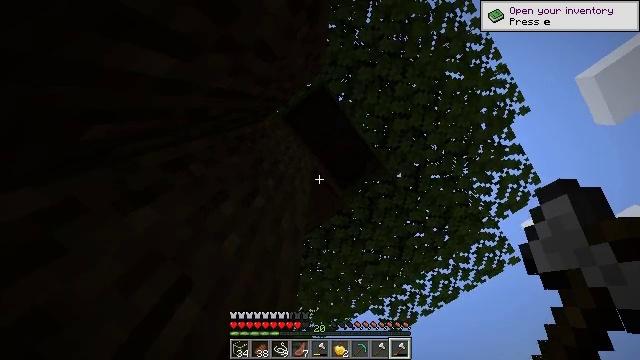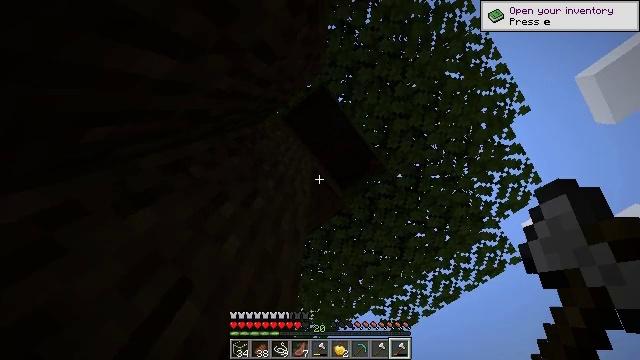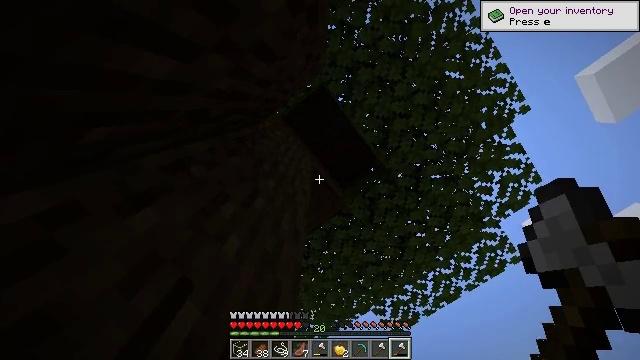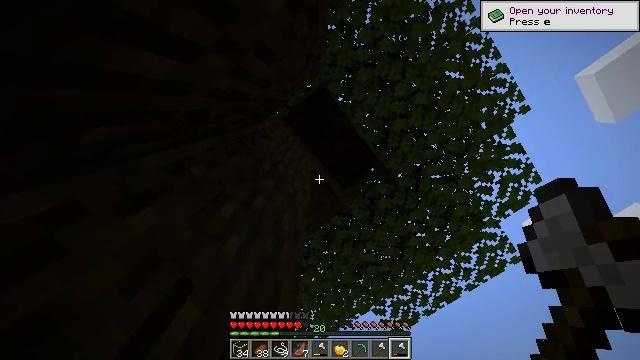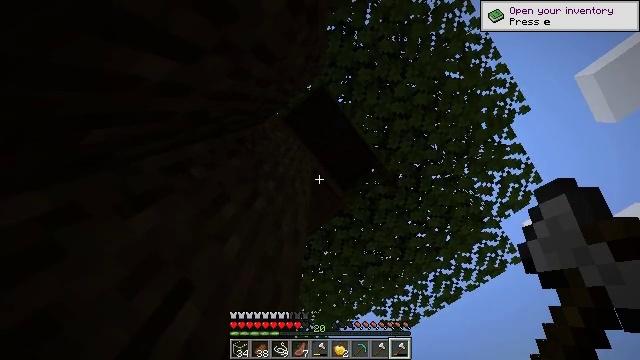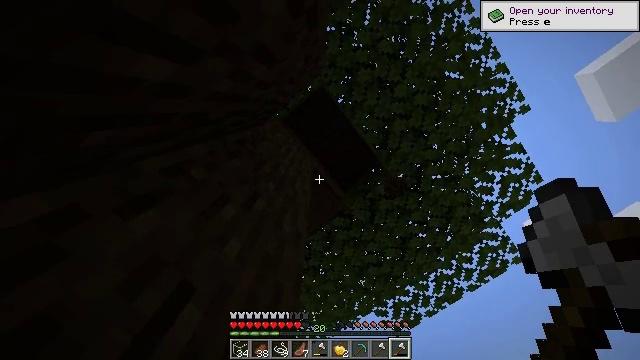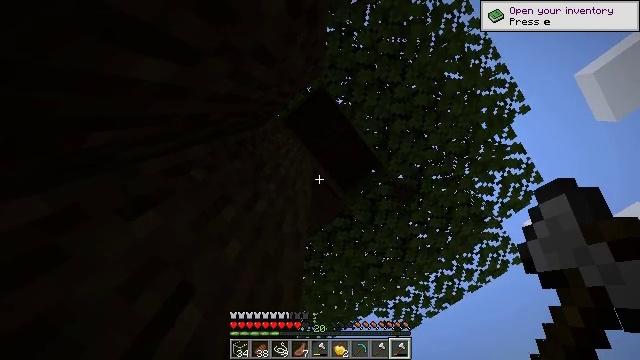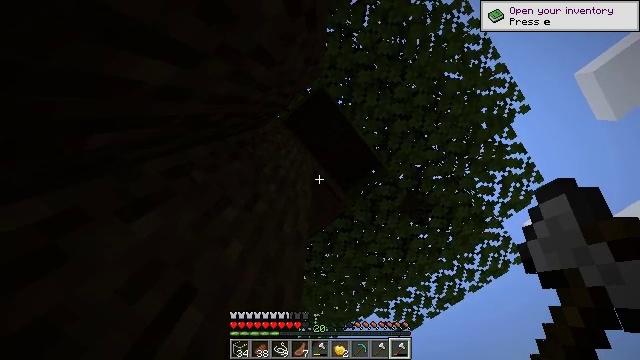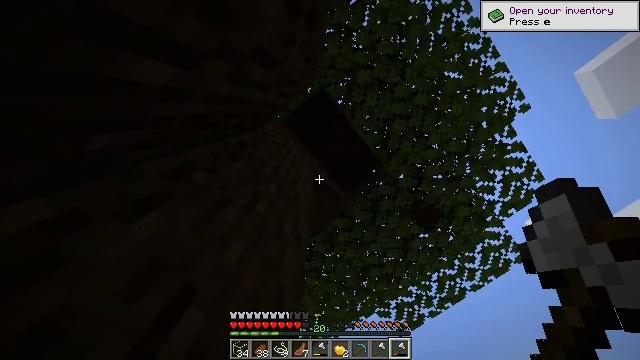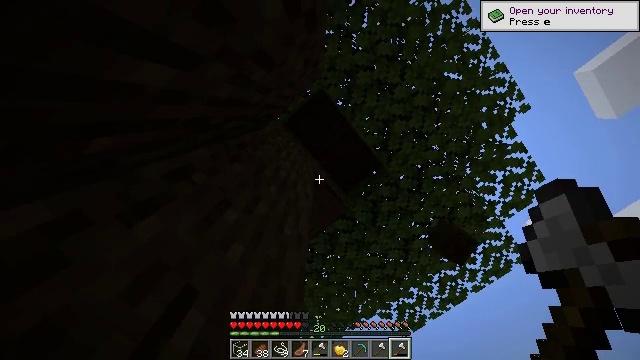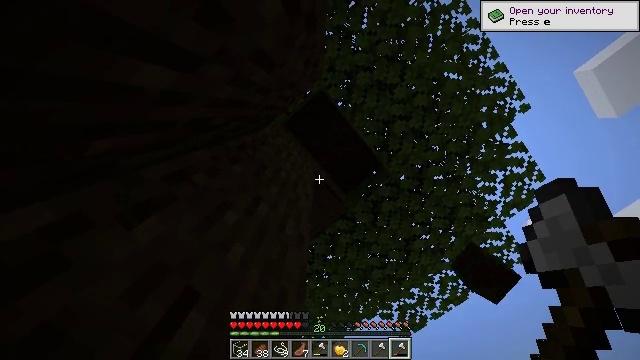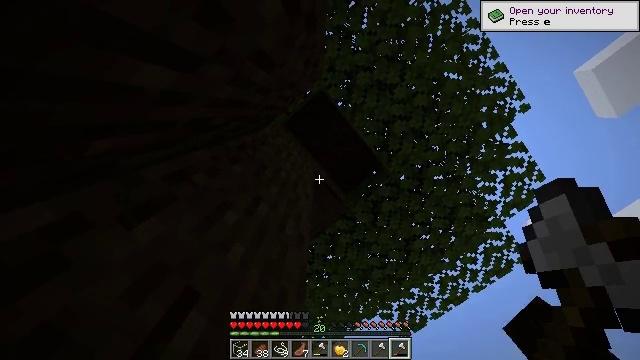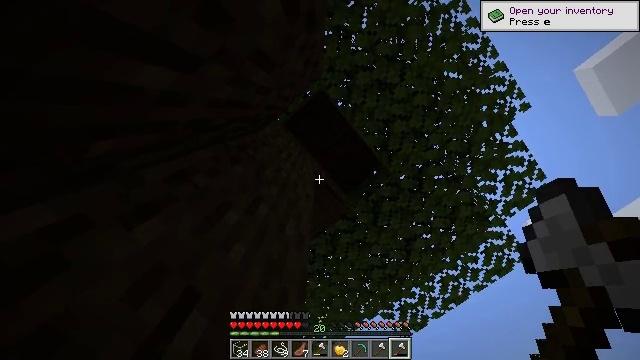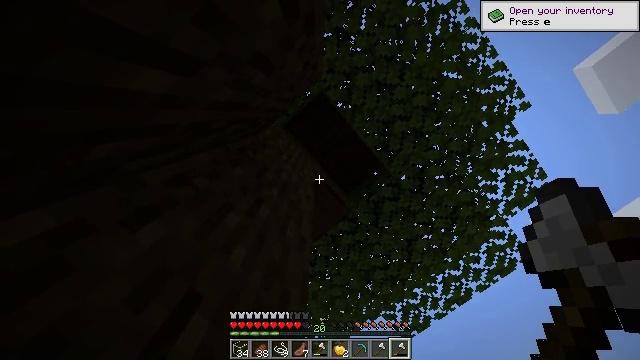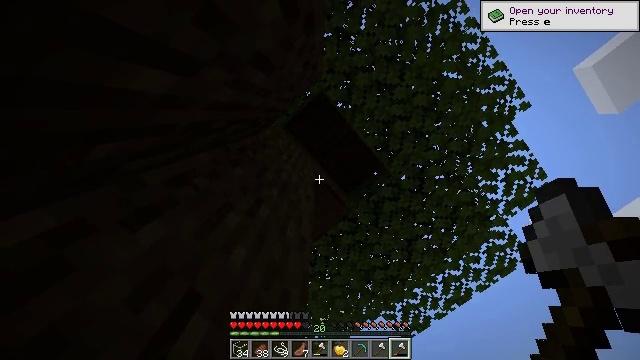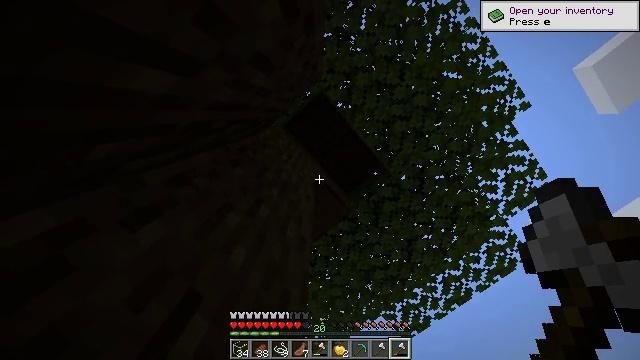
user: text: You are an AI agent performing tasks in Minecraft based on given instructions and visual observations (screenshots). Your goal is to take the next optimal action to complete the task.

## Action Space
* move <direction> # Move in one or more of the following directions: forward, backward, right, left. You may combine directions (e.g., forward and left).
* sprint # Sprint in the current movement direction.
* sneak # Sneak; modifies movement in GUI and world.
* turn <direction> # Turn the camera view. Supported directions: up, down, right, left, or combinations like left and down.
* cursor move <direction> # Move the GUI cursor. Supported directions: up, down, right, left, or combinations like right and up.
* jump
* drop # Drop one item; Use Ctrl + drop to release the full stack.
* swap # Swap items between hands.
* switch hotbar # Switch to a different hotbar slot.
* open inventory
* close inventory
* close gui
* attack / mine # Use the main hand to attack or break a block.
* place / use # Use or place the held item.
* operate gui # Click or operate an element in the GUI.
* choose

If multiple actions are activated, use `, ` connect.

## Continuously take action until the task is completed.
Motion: motion action
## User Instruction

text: Collect dark oak log for building.
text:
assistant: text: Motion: attack / mine
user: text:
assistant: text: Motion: attack / mine
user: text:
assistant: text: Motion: attack / mine
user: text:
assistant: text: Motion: attack / mine
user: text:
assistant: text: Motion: attack / mine
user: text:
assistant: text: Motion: attack / mine
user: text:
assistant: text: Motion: attack / mine
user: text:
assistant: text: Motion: attack / mine
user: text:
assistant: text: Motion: attack / mine
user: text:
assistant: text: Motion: attack / mine
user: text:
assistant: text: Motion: attack / mine
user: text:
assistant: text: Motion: attack / mine
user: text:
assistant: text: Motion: attack / mine
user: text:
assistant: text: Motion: attack / mine
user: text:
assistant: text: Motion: attack / mine
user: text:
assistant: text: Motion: attack / mine
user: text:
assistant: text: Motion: attack / mine
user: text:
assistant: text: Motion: attack / mine
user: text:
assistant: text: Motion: attack / mine
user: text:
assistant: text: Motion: attack / mine
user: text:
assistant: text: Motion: attack / mine
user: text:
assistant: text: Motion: attack / mine
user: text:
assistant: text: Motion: attack / mine
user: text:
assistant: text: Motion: attack / mine
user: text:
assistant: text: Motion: attack / mine
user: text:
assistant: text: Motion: attack / mine
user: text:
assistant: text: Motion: attack / mine
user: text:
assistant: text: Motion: attack / mine
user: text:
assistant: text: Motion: attack / mine
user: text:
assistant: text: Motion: attack / mine